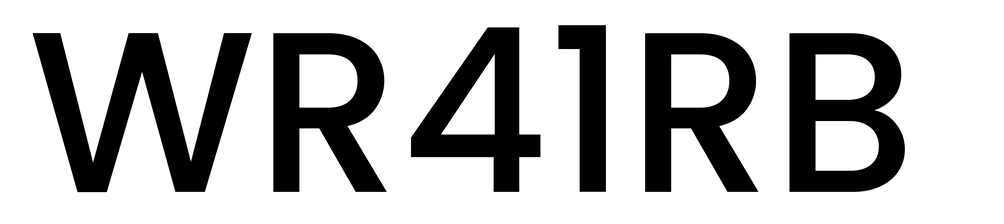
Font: Poppins-Medium